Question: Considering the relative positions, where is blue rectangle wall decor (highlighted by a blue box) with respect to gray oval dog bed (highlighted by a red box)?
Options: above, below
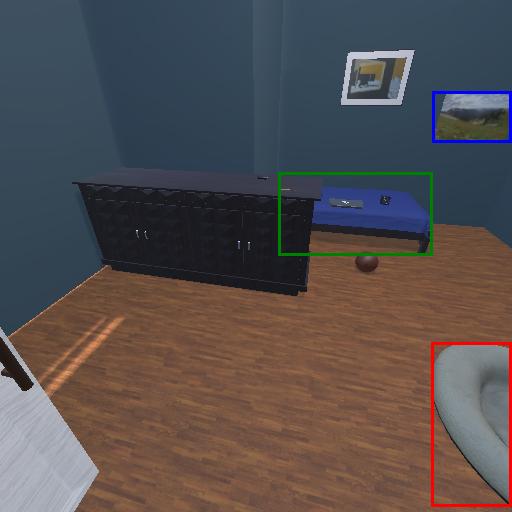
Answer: above